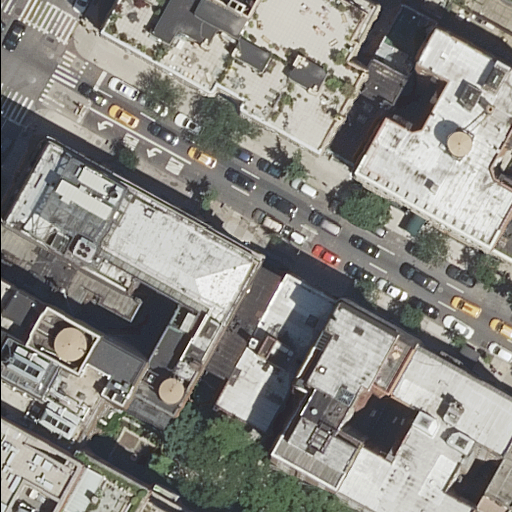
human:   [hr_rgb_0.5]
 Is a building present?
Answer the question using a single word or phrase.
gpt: yes

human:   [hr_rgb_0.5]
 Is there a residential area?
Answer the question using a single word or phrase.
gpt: no

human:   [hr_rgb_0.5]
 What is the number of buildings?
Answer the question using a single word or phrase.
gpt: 15

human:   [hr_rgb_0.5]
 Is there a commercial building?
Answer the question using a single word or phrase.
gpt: no

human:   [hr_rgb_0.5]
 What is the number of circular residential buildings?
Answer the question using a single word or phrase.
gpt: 0

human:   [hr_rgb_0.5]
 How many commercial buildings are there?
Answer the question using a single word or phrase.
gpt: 0

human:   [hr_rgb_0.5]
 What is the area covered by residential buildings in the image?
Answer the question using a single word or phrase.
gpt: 5959m2

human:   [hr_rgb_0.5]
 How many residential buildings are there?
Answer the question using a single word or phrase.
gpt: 15

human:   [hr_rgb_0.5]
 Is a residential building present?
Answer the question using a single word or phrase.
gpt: yes

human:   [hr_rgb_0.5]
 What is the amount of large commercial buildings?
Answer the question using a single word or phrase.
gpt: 0

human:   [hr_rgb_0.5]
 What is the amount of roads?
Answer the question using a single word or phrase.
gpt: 4

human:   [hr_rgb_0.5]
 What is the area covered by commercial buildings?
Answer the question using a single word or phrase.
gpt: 0m2

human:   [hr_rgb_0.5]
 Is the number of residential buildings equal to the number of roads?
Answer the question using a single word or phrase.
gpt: no

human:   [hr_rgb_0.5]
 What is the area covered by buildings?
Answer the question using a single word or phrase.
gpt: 5959m2

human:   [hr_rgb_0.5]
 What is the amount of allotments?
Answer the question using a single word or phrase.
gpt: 0

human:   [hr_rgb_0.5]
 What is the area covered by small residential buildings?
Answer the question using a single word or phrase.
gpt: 89m2

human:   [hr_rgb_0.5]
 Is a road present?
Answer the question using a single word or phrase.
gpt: yes

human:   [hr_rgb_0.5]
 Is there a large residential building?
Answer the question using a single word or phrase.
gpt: yes

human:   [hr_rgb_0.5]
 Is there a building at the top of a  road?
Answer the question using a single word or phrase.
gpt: yes

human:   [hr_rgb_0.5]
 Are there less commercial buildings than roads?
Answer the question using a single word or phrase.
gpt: yes

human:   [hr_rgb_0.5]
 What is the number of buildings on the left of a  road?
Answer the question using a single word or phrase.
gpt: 5

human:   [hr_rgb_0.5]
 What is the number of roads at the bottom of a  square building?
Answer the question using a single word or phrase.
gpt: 0

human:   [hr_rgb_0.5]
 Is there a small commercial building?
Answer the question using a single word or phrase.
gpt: no

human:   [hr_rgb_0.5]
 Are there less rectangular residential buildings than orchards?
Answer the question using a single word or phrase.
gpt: no

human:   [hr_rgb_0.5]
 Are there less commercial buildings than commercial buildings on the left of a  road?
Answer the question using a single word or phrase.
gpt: no

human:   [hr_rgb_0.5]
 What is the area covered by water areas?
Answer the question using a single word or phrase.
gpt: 0m2

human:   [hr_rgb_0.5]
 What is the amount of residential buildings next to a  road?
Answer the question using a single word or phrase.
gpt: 15

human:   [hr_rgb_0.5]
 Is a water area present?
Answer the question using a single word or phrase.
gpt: no

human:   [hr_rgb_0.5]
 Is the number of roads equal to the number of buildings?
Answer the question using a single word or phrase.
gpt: no

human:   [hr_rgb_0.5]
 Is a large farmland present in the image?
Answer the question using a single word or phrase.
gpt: no

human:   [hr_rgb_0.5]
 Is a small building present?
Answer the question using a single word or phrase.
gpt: yes

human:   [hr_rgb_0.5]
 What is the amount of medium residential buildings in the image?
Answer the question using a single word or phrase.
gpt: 6

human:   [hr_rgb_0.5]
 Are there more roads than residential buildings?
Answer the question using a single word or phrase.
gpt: no

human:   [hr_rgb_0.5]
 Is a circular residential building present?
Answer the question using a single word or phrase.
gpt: no

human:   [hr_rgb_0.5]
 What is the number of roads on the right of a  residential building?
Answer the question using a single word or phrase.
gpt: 0

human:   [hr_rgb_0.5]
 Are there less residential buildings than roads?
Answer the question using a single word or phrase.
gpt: no

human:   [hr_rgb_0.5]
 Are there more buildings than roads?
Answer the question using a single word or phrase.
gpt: yes

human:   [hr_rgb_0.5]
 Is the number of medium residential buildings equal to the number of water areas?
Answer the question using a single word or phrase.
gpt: no

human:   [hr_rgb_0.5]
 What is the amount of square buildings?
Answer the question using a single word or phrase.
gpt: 0

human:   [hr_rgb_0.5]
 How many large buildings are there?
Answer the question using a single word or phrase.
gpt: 5

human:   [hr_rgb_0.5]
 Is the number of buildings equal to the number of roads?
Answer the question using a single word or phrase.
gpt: no

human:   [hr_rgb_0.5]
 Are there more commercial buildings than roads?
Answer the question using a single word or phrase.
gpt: no

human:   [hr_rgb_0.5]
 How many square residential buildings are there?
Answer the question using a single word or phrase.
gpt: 0

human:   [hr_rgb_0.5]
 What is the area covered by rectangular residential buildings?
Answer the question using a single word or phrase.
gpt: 1035m2

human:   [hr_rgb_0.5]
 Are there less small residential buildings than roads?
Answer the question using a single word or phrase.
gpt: no

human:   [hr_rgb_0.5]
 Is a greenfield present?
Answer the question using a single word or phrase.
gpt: no

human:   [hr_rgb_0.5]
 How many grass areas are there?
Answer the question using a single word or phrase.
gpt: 0

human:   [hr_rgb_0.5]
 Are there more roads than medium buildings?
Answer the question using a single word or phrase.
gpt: no

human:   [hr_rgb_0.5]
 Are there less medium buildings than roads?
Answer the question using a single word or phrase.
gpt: no

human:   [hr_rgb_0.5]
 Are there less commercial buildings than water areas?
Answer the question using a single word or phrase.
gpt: no

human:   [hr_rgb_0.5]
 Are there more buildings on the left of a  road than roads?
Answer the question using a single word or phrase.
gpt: yes

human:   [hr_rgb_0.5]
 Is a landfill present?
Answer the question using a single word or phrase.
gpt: no

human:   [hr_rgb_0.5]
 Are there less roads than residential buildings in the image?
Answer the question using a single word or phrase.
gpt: yes

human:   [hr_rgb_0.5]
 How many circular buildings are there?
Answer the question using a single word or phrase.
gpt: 0

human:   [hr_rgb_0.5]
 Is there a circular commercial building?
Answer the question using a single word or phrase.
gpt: no

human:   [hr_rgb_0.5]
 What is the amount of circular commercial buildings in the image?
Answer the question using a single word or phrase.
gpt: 0

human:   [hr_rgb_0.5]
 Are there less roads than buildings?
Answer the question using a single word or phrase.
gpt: yes

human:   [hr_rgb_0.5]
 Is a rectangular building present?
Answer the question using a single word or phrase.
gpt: yes

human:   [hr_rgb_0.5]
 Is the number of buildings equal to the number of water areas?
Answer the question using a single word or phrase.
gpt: no

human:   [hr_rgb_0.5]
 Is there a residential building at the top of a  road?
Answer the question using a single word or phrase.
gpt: yes

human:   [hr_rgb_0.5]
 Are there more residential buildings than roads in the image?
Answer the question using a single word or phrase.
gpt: yes

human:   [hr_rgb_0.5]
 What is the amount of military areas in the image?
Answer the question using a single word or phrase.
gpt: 0

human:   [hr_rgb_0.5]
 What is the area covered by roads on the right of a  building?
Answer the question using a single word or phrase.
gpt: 0m2

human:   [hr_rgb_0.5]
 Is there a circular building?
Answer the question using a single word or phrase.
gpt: no